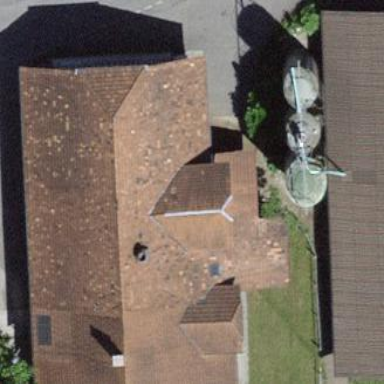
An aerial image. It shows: Farm building.